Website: walmart
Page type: address-validator
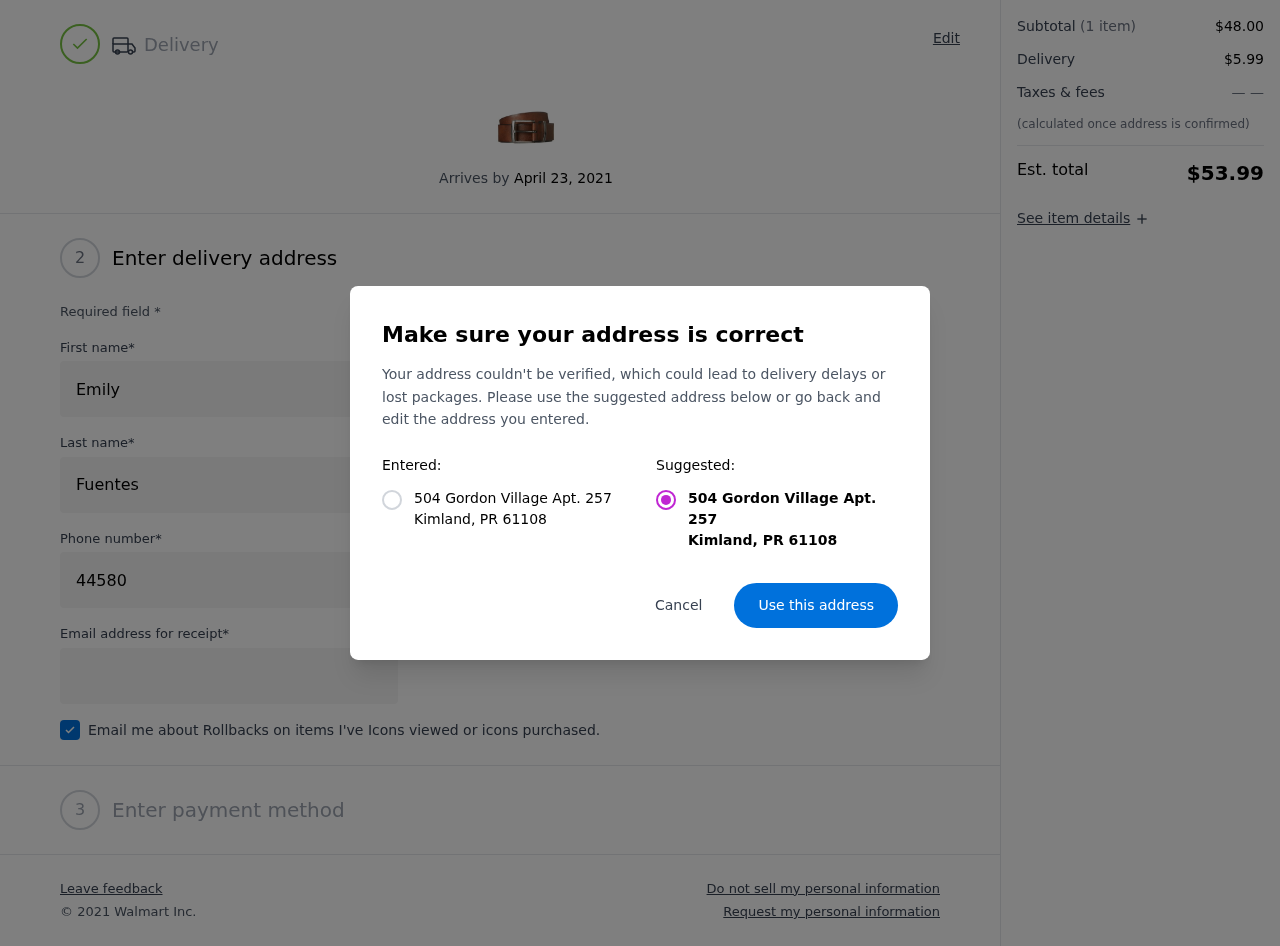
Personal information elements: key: PII_CITY
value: Kimland
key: PII_POSTCODE
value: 61108
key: PII_STATE_ABBR
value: PR
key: PII_STREET
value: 504 Gordon Village Apt. 257
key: PII_FIRSTNAME
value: Emily
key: PII_LASTNAME
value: Fuentes
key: PII_STREET2
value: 9487 Griffin Cape
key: PII_PHONE
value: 4458068123
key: PII_EMAIL
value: efuentes@hotmail.com
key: PII_STATE
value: PR
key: PII_POSTCODE_FULL
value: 61108
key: PII_POSTCODE_NUMERIC
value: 61108
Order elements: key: ORDER_DELIVERY_DATE
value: April 23, 2021
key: ORDER_SUBTOTAL
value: $48.00
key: ORDER_SHIPPING_COST
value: $5.99
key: ORDER_TOTAL
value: $53.99